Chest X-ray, PA view. Patient: 31 years old, sex M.
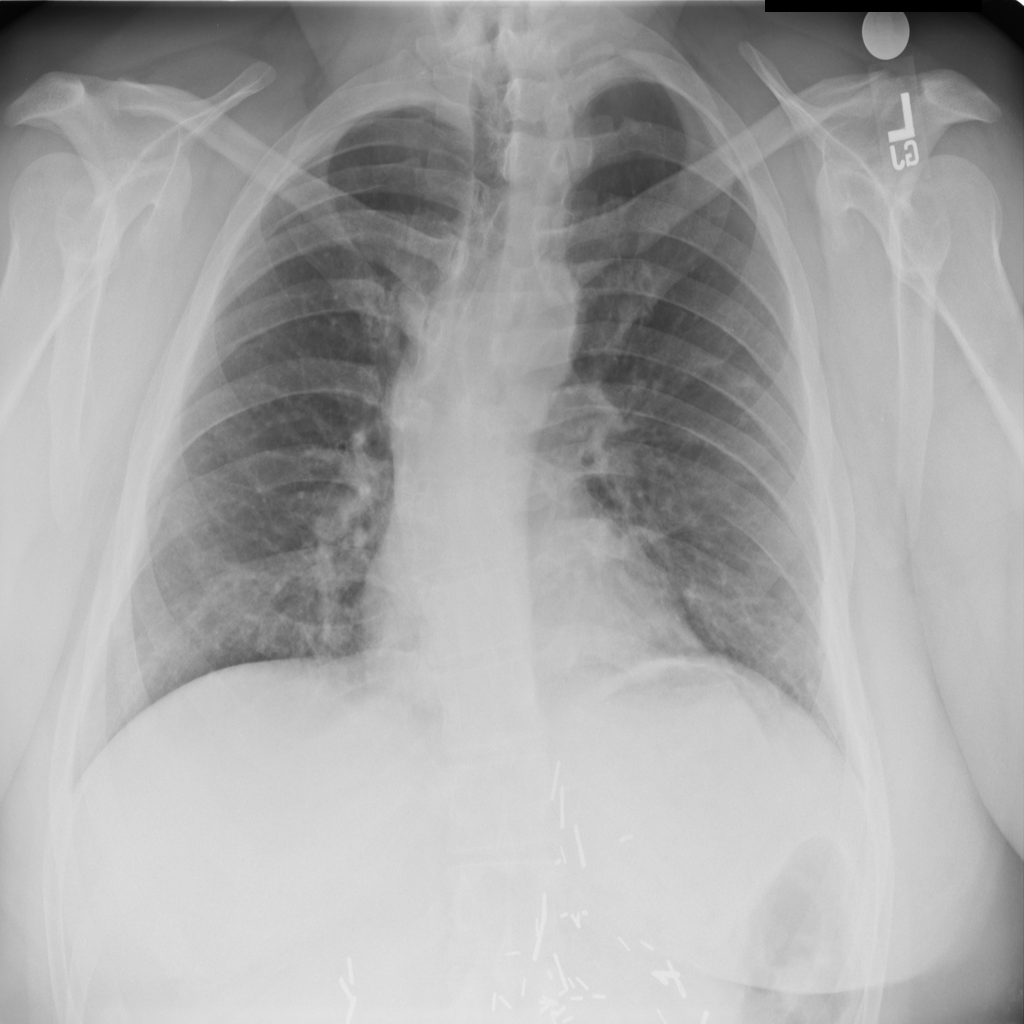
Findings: No Finding